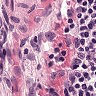
Metastatic tissue present: no